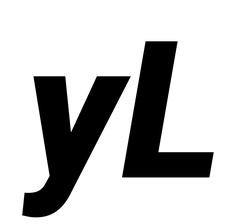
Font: Roboto-Italic_Black_Italic